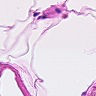
Metastatic tissue present: no